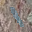
Label: 1